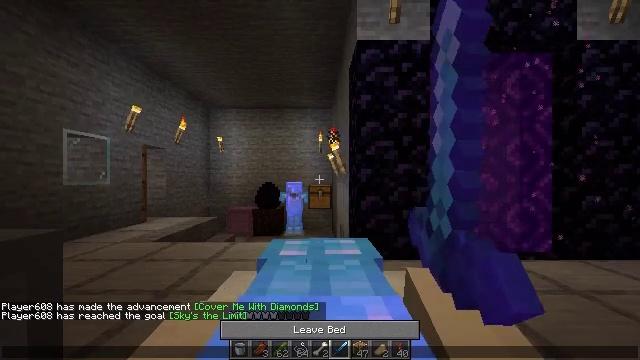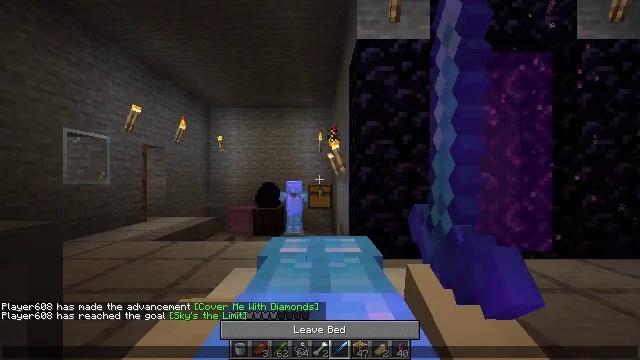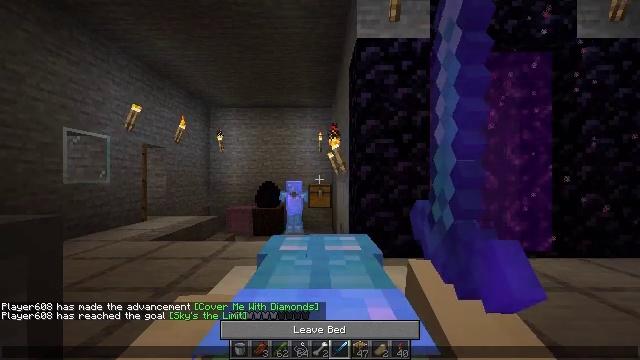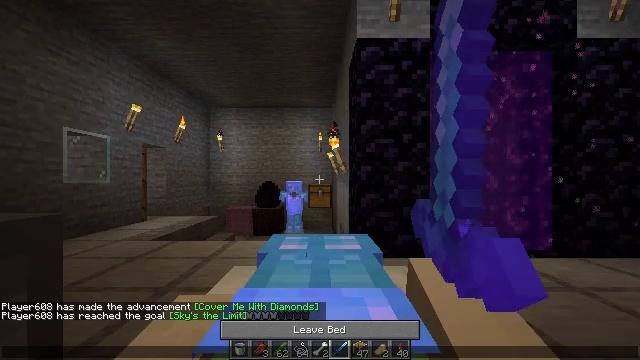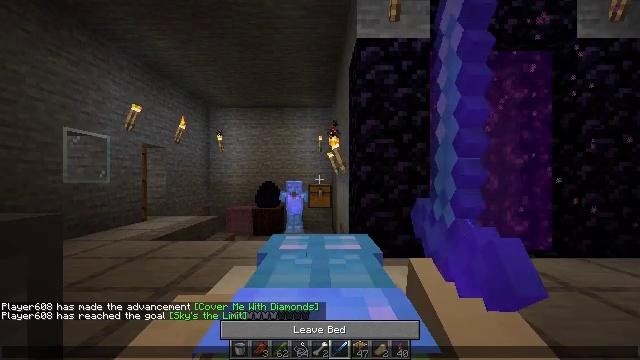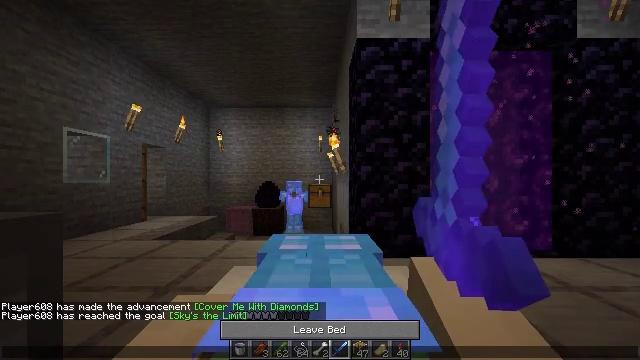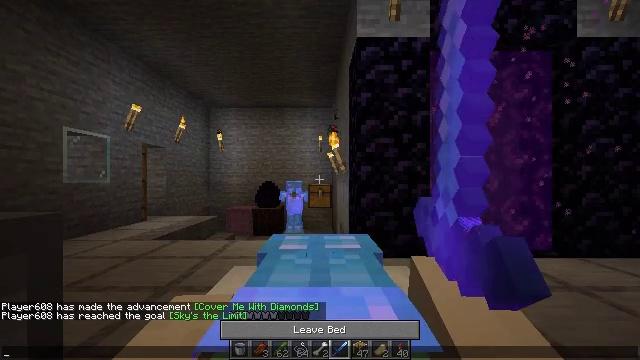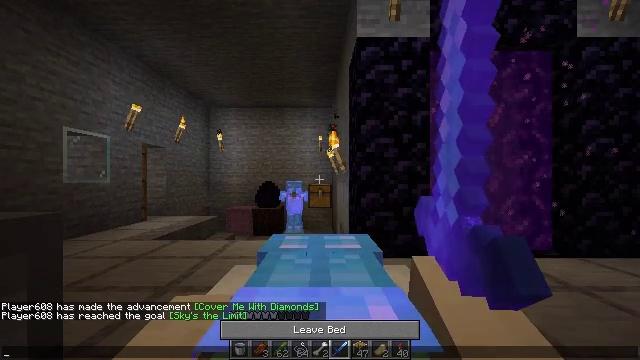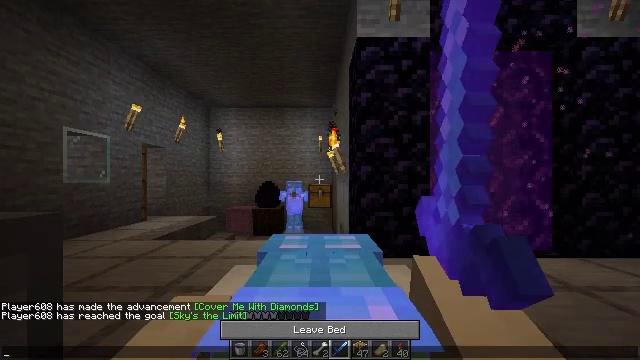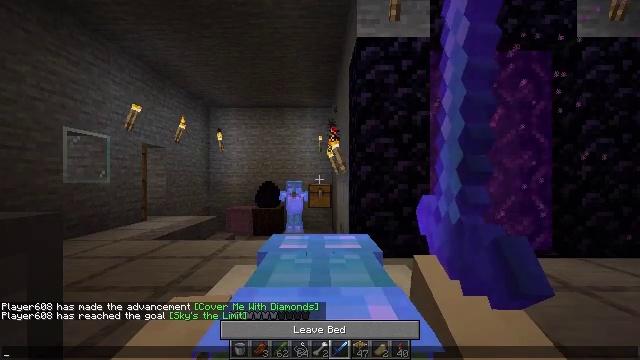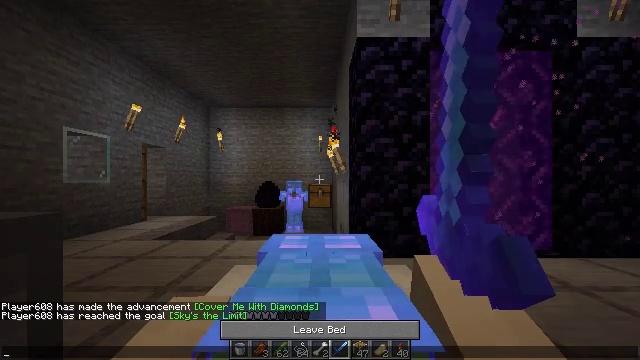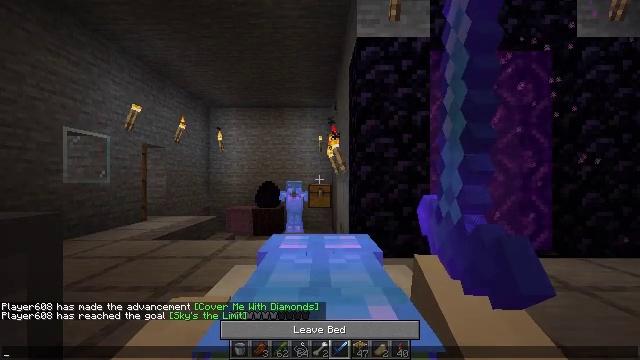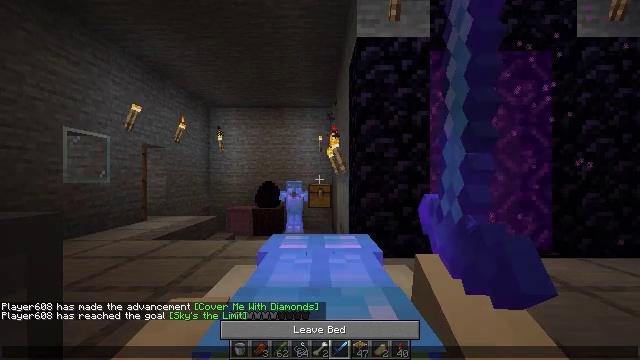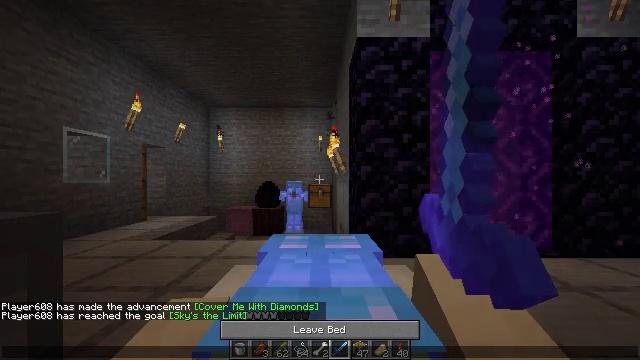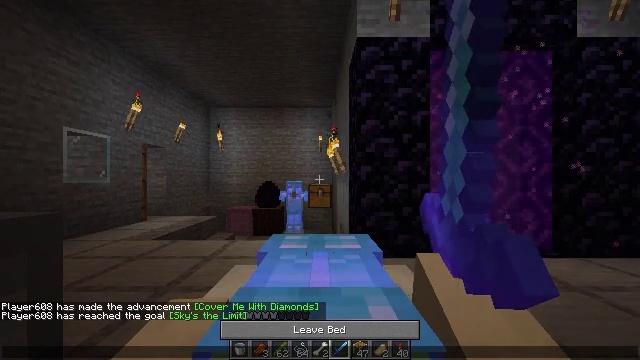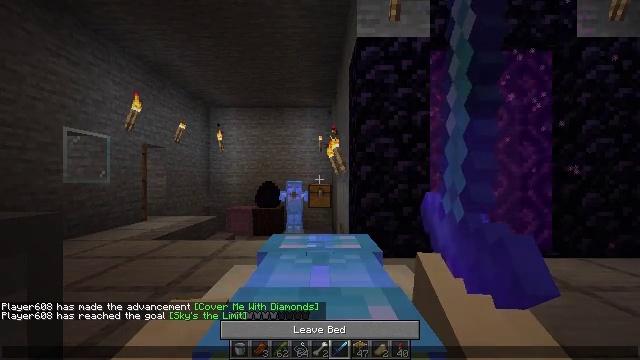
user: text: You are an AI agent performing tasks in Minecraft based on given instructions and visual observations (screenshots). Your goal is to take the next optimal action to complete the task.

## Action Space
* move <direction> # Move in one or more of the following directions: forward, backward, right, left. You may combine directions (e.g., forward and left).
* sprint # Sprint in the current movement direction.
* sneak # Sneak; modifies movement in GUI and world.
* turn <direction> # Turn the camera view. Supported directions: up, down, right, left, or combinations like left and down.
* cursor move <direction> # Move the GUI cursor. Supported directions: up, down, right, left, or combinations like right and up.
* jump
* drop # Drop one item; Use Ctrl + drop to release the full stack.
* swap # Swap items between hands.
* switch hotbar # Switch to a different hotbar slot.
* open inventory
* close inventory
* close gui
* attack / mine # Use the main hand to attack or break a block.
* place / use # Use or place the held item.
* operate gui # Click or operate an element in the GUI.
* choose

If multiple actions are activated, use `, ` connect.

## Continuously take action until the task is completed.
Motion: motion action
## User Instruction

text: Interact with the crafting table to make scaffolding.
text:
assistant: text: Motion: no_op
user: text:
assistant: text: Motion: no_op
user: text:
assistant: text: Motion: no_op
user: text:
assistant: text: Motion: no_op
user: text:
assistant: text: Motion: no_op
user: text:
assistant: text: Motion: no_op
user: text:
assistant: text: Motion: no_op
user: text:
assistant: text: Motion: no_op
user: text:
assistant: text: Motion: no_op
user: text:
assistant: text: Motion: no_op
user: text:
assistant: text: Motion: no_op
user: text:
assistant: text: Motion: no_op
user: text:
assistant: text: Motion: no_op
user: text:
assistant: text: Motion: no_op
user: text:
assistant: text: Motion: no_op
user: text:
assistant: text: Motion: no_op
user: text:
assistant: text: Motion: no_op
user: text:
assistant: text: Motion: no_op
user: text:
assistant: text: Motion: no_op
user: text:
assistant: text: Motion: no_op
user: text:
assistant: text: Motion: no_op
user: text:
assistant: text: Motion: no_op
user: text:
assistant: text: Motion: no_op
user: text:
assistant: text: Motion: no_op
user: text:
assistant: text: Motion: no_op
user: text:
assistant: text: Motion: no_op
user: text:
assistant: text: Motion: no_op
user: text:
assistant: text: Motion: no_op
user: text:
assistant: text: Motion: no_op
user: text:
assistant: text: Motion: no_op